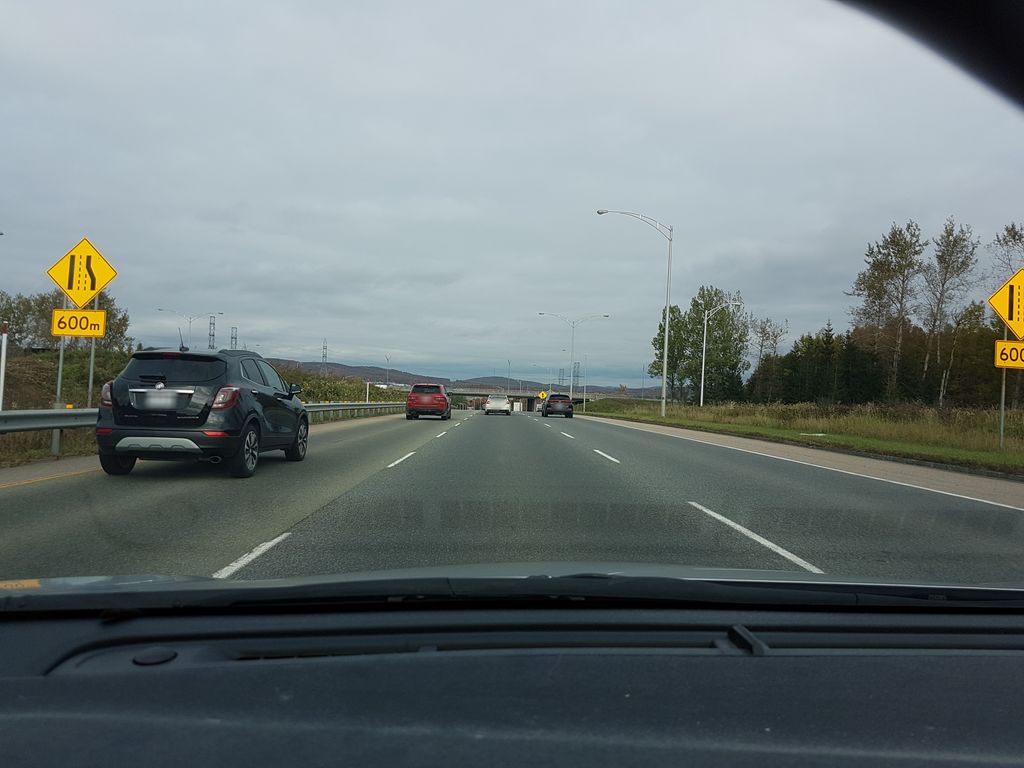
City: quebec_city